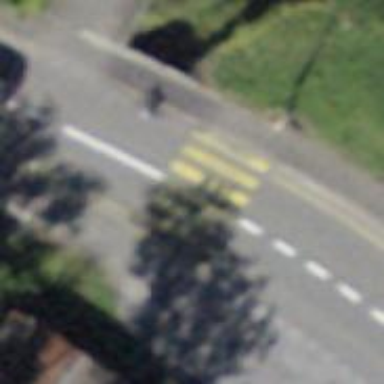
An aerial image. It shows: Footway with asphalt surface and marked zebra crossing.